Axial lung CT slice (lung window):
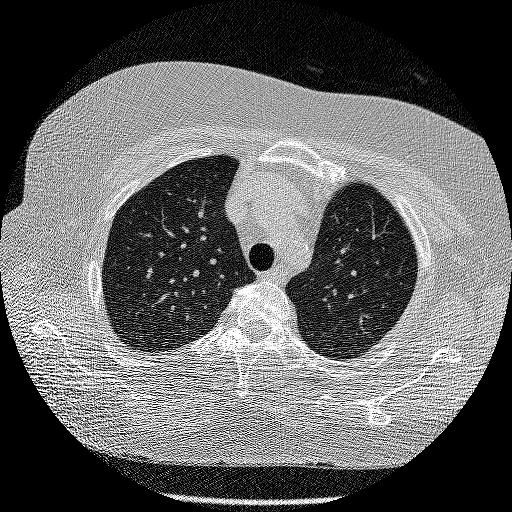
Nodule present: no